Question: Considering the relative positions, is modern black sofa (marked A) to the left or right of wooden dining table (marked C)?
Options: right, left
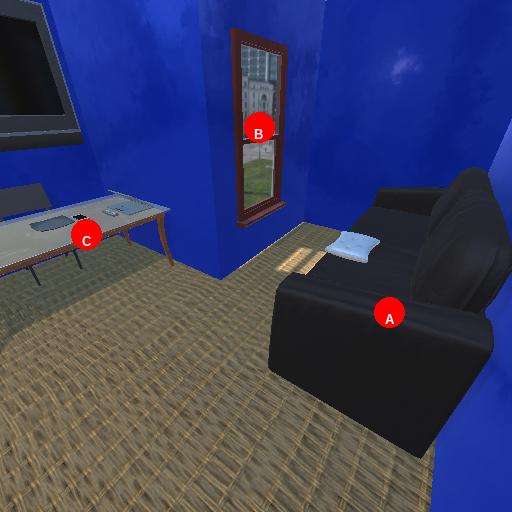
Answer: right